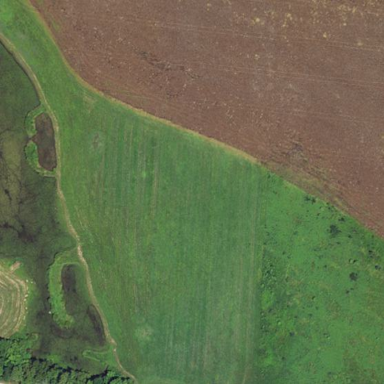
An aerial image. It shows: Wetland area characterized by wet meadow.